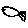
Label: fish